Field crop: maize
Growth stage: 2
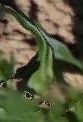
Species: maize